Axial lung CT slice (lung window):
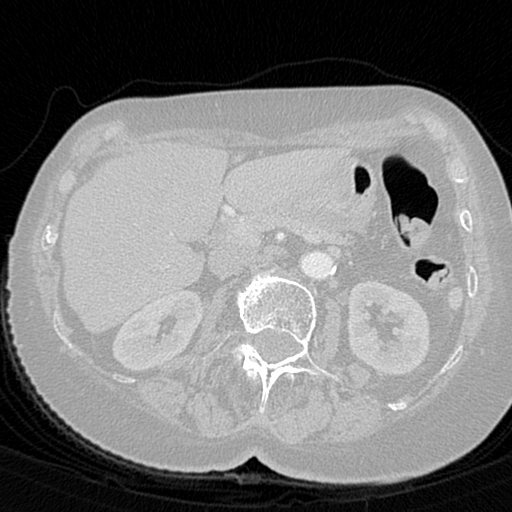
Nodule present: no